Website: apple
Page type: address-validator
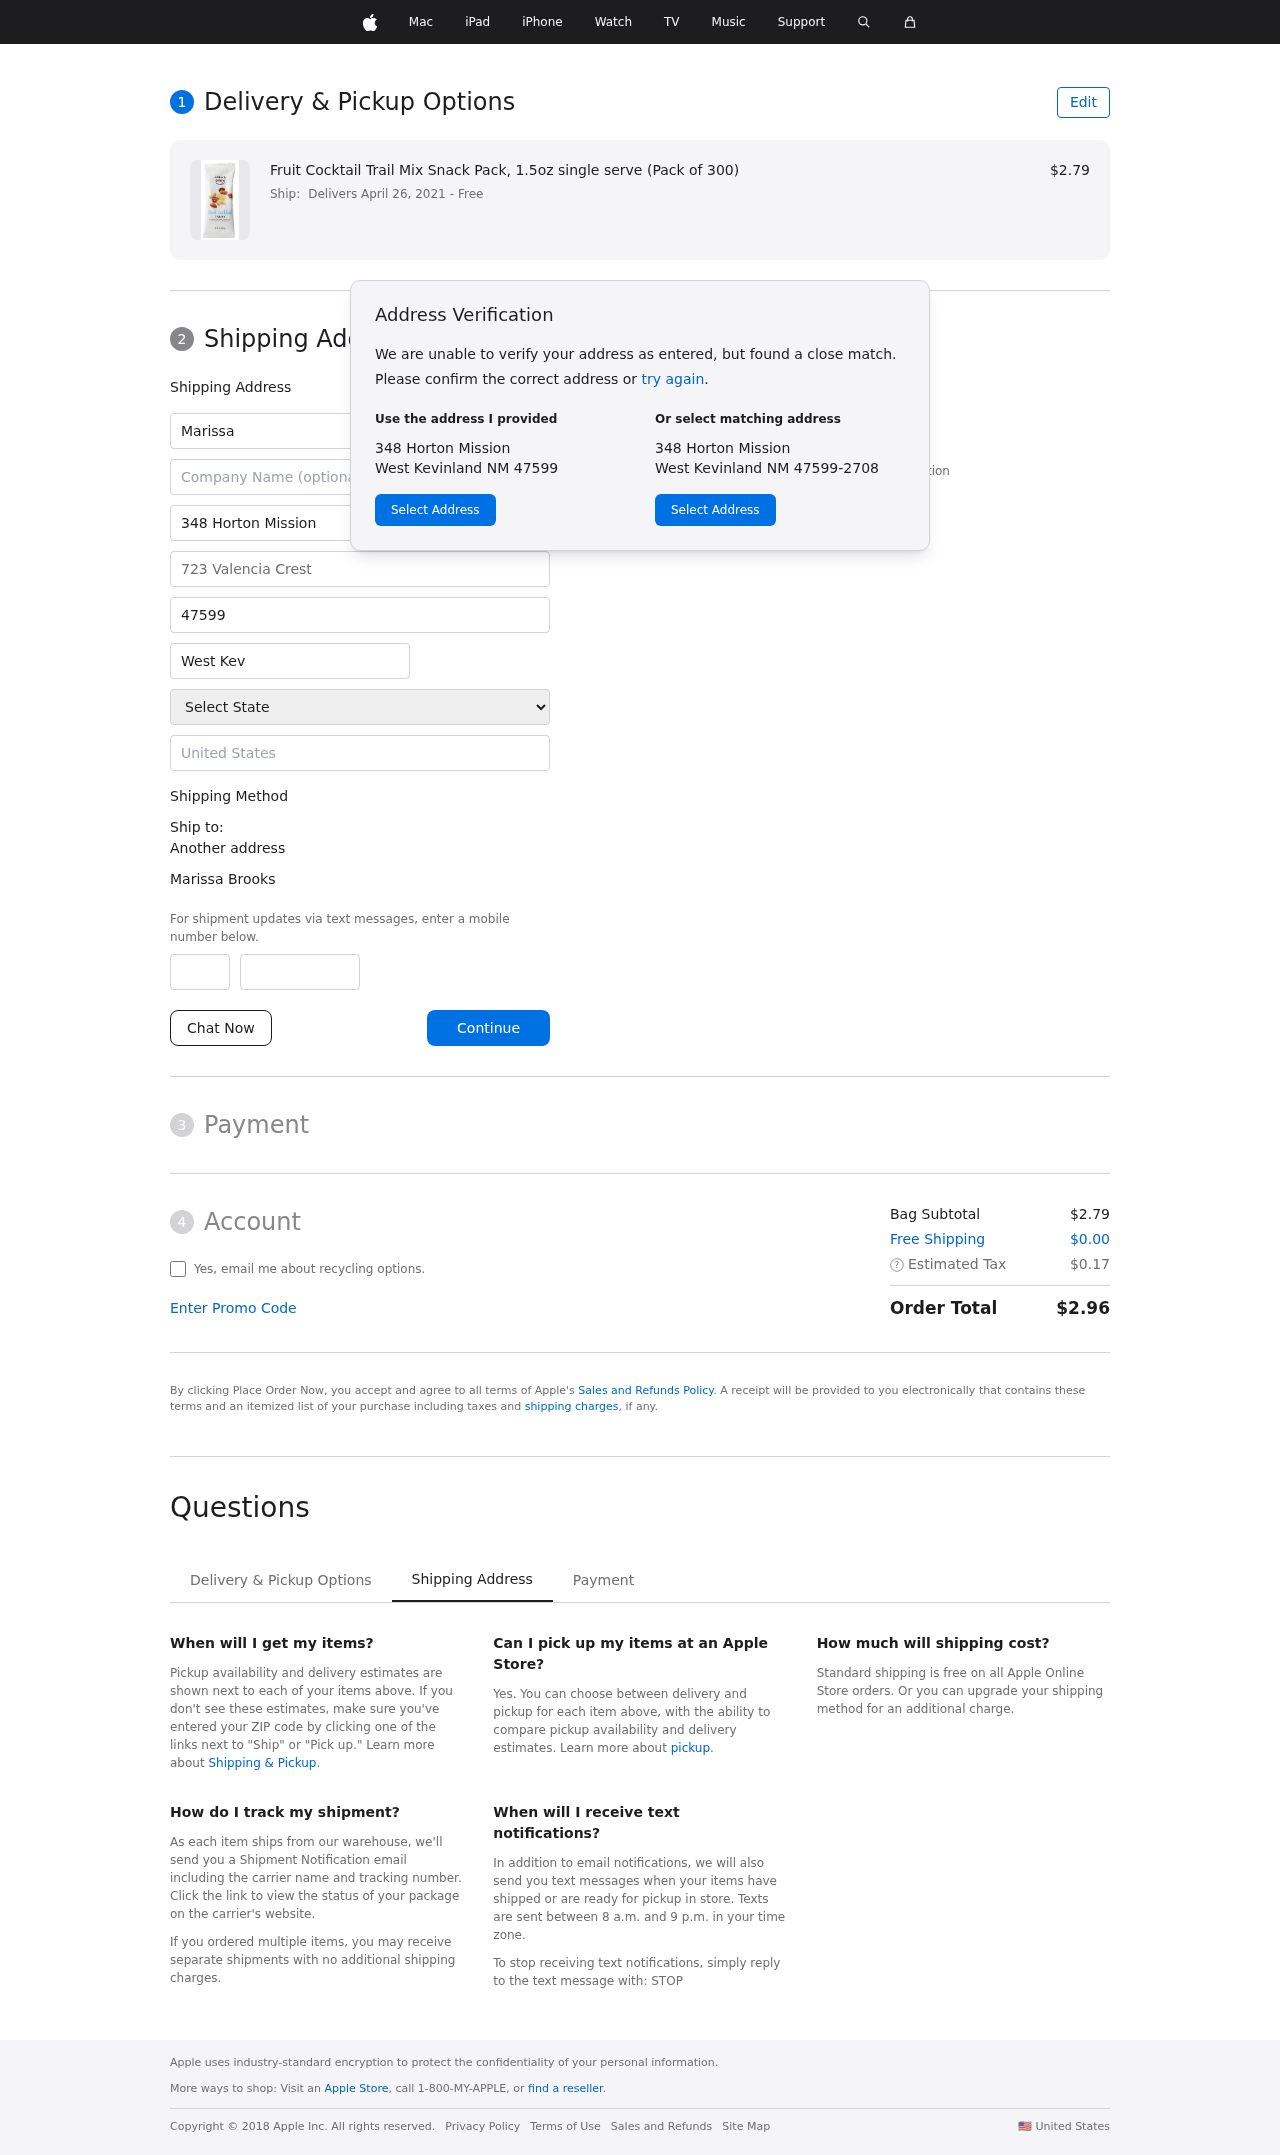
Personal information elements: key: PII_CITY
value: West Kevinland
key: PII_COUNTRY
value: United States
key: PII_FIRSTNAME
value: Marissa
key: PII_FULLNAME
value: Marissa Brooks
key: PII_LASTNAME
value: Brooks
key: PII_PHONE_AREA
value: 736
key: PII_PHONE_SUFFIX
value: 6785
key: PII_POSTCODE
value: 47599
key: PII_STATE
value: New Mexico
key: PII_STREET
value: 348 Horton Mission
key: PII_STREET2
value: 723 Valencia Crest
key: PII_CITY_STATE_ZIP
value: West Kevinland NM 47599
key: PII_STATE_ABBR
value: NM
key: PII_POSTCODE_FULL
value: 47599
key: PII_POSTCODE_NUMERIC
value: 47599
Product elements: key: PRODUCT1_NAME
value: Fruit Cocktail Trail Mix Snack Pack, 1.5oz single serve (Pack of 300)
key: PRODUCT1_PRICE
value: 2.79
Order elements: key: ORDER_DELIVERY_DATE
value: Delivers April 26, 2021
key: ORDER_SUBTOTAL
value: $2.79
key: ORDER_SHIPPING_COST
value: $0.00
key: ORDER_TAX
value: $0.17
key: ORDER_TOTAL
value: $2.96